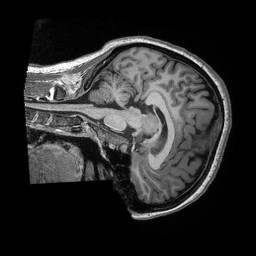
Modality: T1w
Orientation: sagittal
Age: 31
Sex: female
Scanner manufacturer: siemens
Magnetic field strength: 3 T
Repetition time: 2.3 s
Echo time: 0.00308 s